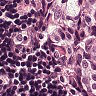
Metastatic tissue present: yes